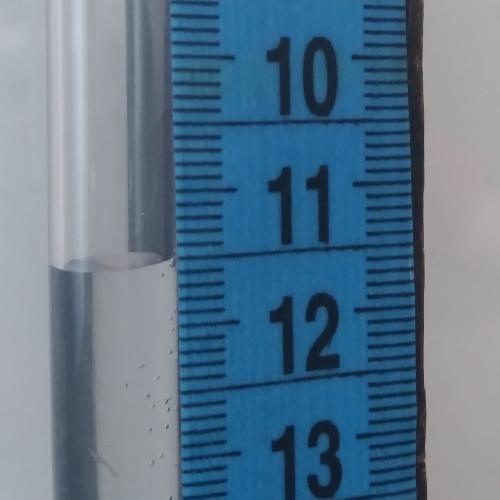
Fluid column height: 11.5 cm